二年级 · 度量几何学

个锐角,个直角。个直角,个锐角。
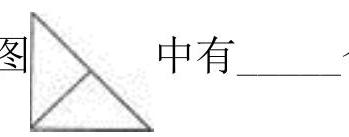
答案: 4 ; 3$ $1 ; 2$